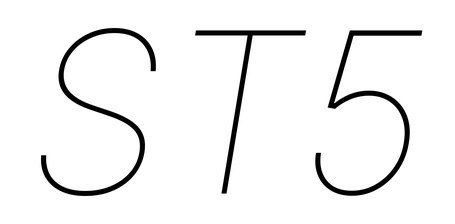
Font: Inter-Italic_Thin_Italic